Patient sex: M
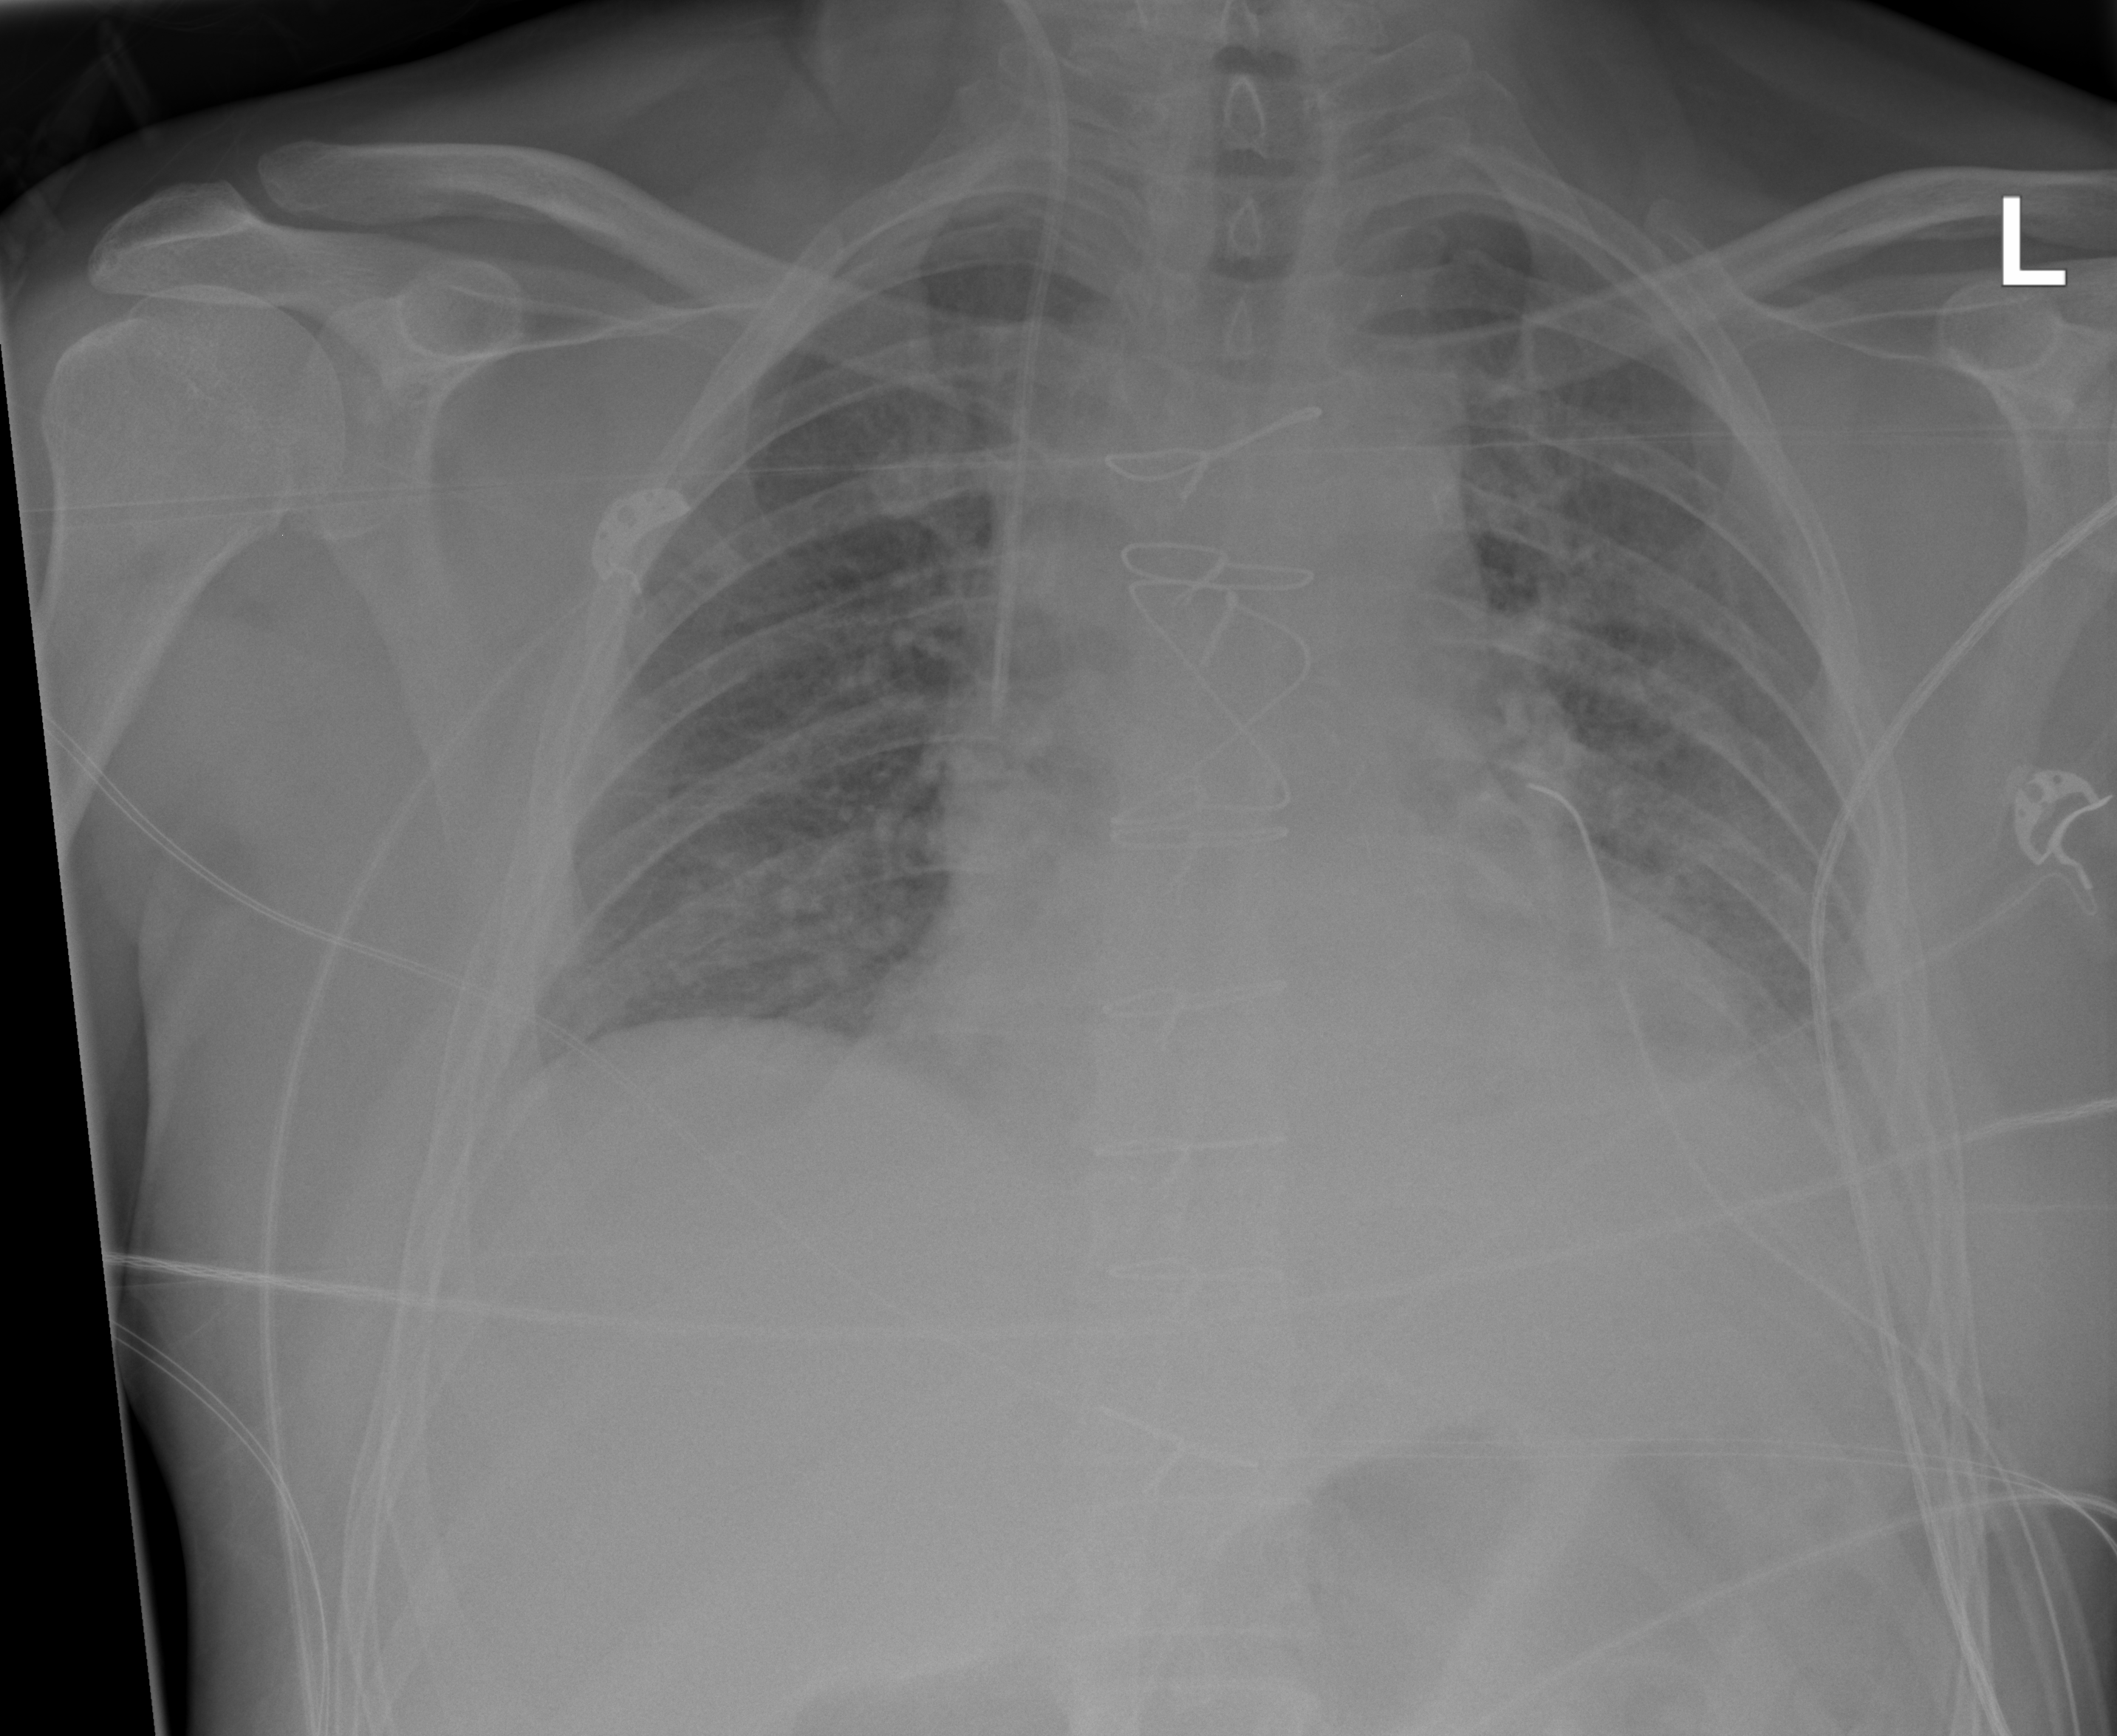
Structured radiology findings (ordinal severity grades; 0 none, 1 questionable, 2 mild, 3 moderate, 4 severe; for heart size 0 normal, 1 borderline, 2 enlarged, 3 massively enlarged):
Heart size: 2
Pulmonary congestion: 2
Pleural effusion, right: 0
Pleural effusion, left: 2
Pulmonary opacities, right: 0
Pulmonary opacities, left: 0
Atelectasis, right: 0
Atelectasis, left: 2